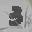
Label: 3